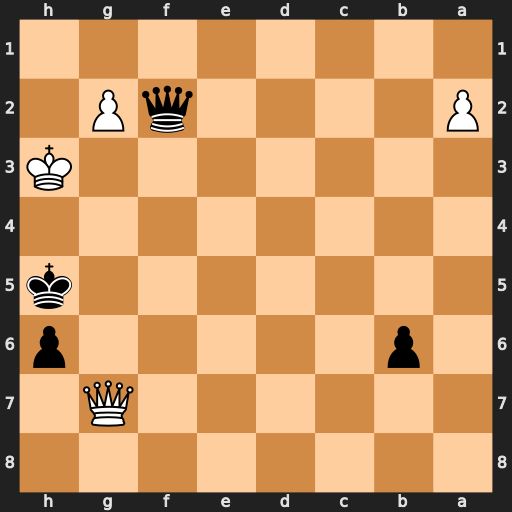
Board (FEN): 8/6Q1/1p5p/7k/8/7K/P4qP1/8
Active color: b
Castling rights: -
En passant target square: -
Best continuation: Qh4#